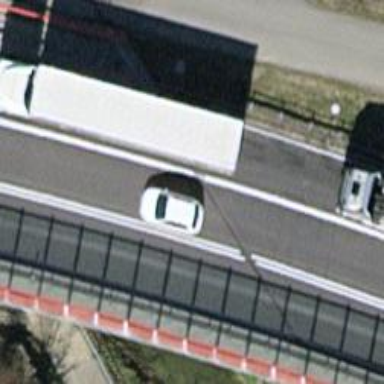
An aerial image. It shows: Primary highway bridge with asphalt surface.